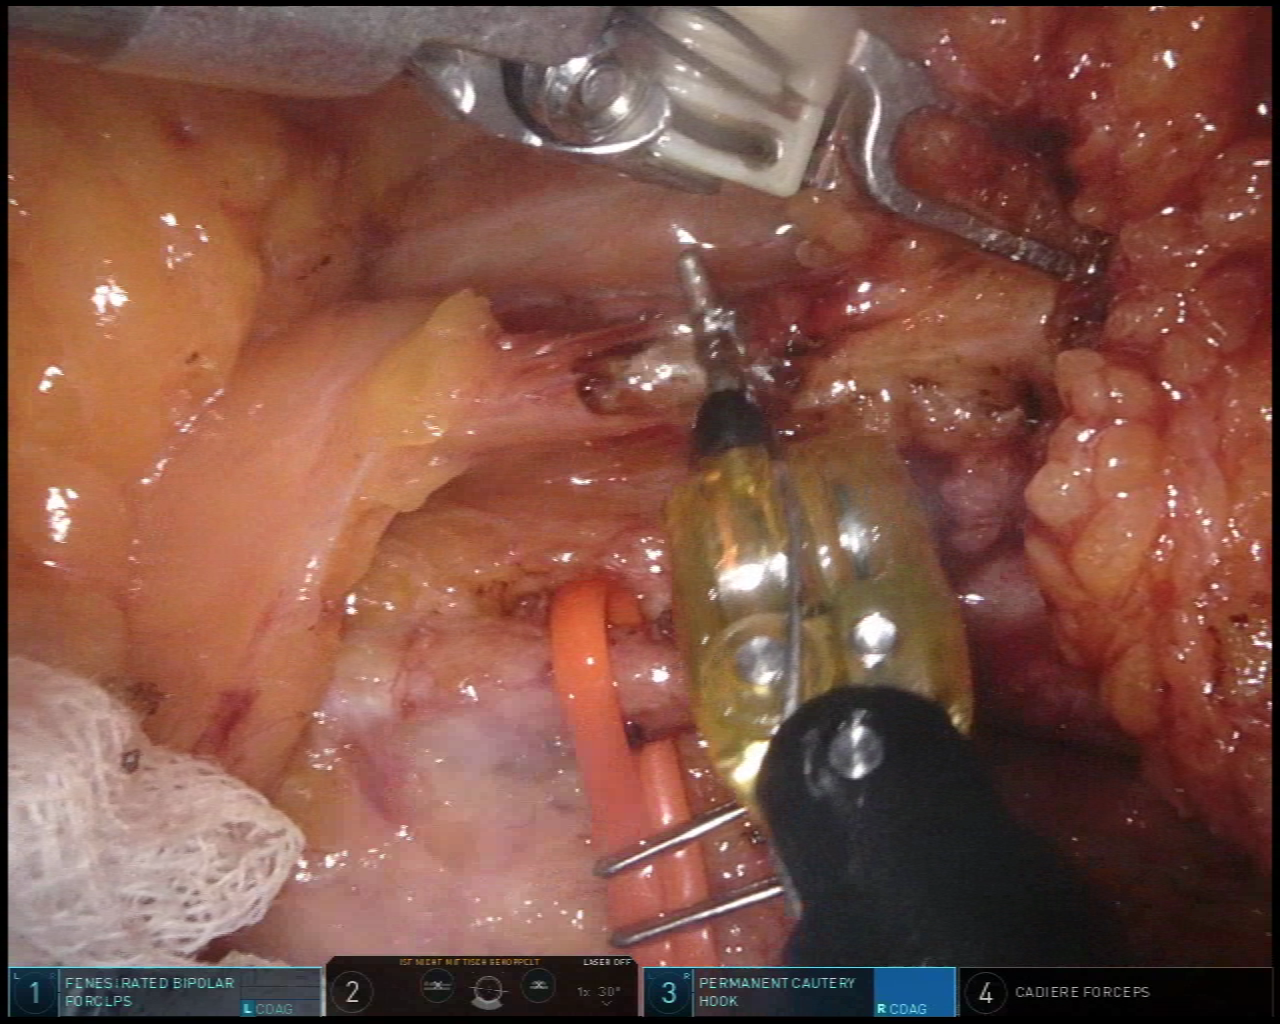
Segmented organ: inferior_mesenteric_artery
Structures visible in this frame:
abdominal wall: no
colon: no
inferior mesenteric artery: yes
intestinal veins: no
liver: no
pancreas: no
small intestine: no
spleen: no
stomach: no
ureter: no
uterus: no
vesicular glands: no